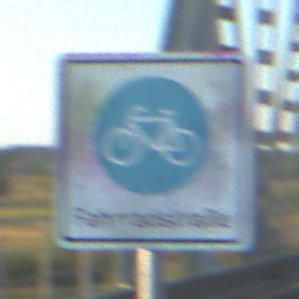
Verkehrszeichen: BeginnFahrradstrasse
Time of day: SunriseSunset
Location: Outdoor (RoadRail)
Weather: Clear
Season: NotSpecified
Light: Natural